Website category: university
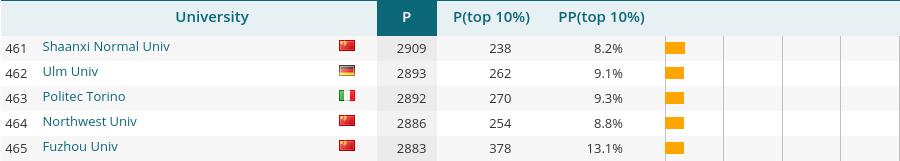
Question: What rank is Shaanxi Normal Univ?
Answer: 461

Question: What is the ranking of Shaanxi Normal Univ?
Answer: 461

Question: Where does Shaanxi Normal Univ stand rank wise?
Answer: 461

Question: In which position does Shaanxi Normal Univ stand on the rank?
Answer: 461

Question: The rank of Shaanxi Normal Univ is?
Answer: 461

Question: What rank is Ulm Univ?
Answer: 462

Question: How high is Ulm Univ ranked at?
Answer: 462

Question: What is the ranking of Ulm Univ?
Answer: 462

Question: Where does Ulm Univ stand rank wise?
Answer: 462

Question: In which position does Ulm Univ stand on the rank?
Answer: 462

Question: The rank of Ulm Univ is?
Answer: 462

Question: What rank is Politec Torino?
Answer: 463

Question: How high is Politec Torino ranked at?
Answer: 463

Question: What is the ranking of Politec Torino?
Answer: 463

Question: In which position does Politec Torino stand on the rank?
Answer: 463

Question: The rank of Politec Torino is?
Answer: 463

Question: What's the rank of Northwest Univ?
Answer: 464

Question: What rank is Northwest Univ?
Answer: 464

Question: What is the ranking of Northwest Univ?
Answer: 464

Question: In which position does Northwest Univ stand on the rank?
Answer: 464

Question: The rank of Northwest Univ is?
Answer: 464

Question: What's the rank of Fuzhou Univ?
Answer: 465

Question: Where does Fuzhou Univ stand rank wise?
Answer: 465

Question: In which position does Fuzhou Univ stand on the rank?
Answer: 465

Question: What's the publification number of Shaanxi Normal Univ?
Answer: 2909

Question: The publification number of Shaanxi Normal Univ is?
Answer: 2909

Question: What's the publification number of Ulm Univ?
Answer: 2893

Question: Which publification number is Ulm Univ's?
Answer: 2893

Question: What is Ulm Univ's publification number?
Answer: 2893

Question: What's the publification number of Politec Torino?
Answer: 2892

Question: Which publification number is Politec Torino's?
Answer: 2892

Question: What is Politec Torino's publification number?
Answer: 2892

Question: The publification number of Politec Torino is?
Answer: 2892

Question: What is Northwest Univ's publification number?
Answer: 2886

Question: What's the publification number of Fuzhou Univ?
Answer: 2883

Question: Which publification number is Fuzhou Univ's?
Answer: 2883

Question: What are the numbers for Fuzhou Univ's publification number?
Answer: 2883

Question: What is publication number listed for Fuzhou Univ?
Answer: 2883

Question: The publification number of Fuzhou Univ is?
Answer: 2883

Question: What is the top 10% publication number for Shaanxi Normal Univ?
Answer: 238

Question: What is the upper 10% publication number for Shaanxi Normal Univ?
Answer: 238

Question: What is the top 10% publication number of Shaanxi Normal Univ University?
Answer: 238

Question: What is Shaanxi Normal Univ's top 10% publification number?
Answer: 238

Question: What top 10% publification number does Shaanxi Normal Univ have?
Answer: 238

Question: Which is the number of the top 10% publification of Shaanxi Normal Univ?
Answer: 238

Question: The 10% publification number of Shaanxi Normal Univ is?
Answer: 238

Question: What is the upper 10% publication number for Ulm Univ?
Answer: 262

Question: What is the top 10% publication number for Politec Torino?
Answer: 270

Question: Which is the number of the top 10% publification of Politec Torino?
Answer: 270

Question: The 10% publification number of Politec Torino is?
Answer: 270

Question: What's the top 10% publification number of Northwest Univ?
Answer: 254

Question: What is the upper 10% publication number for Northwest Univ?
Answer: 254

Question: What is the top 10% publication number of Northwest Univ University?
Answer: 254

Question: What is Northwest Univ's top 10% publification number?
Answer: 254

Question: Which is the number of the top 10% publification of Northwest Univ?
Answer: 254

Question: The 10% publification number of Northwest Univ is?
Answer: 254

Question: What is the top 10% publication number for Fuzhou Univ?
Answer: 378

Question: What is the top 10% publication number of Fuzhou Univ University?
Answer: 378

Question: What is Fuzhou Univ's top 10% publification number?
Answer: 378

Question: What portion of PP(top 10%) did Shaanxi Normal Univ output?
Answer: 8.2%

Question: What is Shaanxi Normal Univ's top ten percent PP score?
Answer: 8.2%

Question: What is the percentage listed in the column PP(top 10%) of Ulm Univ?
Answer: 9.1%

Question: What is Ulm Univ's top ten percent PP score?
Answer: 9.1%

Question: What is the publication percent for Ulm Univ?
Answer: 9.1%